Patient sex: F
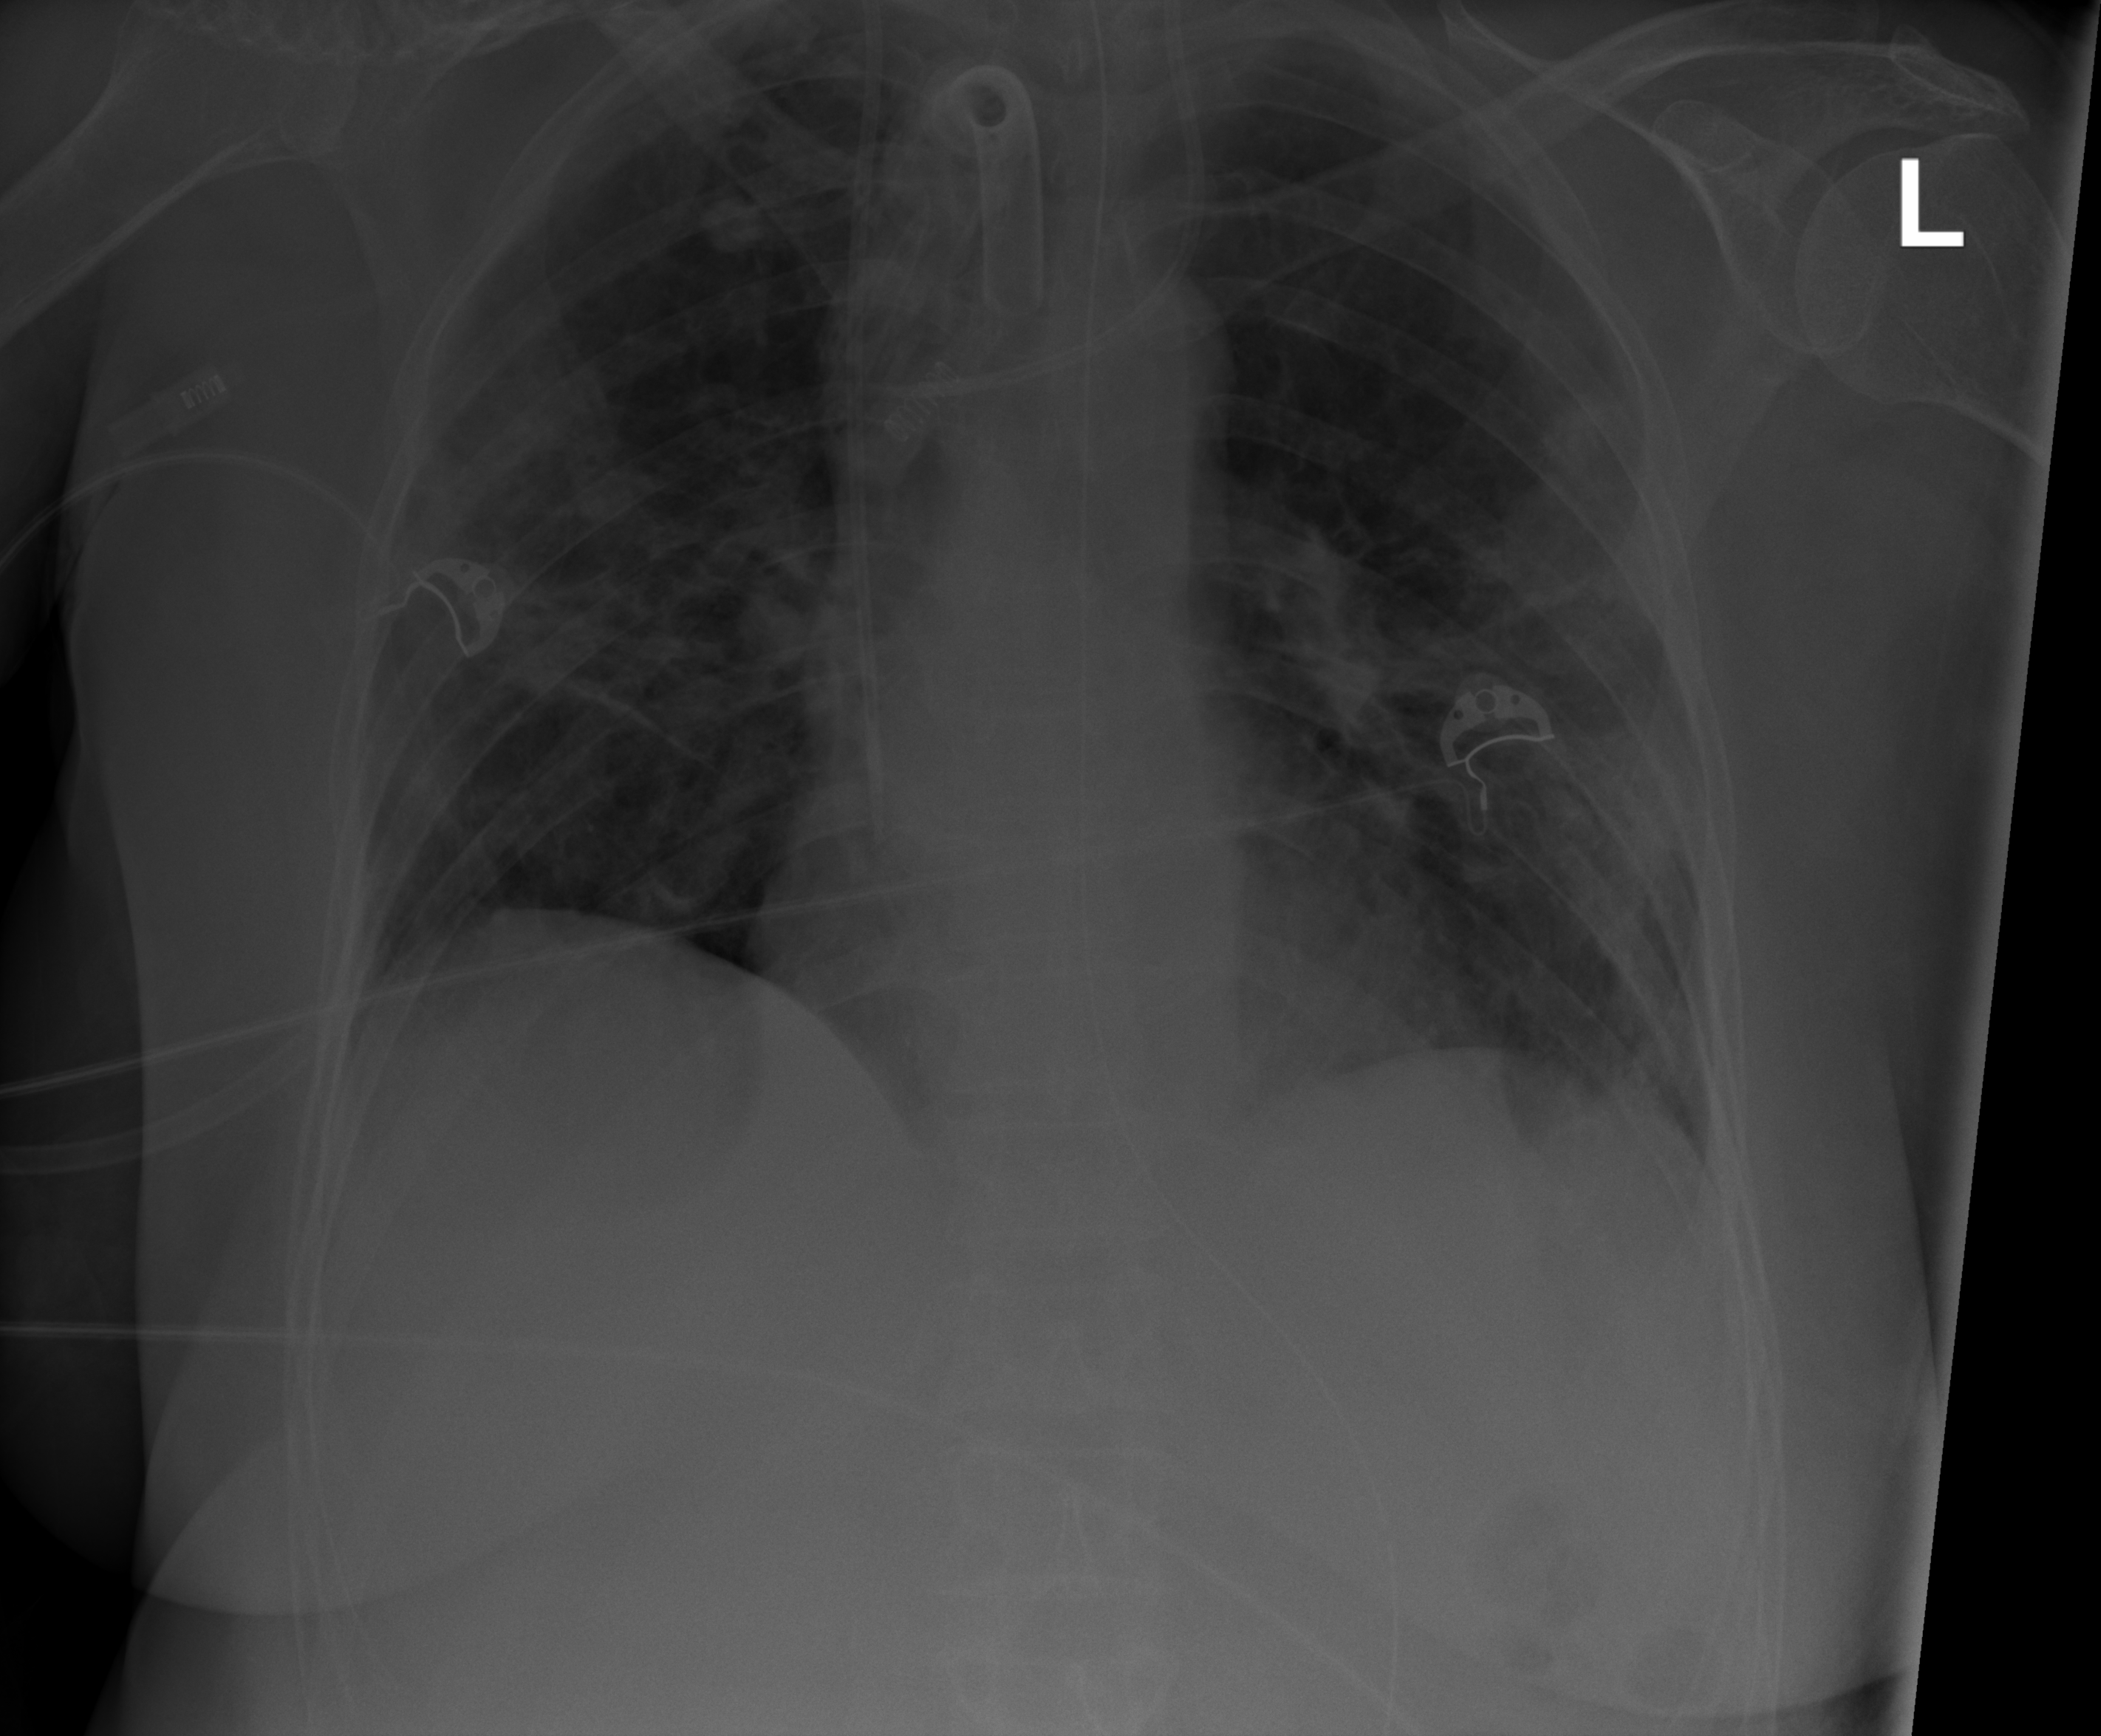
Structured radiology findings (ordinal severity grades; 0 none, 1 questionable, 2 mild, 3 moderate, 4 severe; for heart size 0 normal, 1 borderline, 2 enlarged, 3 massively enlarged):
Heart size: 0
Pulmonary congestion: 0
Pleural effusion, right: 0
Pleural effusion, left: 0
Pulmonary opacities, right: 3
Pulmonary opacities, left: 3
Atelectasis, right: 2
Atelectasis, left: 2